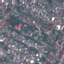
Label: Residential